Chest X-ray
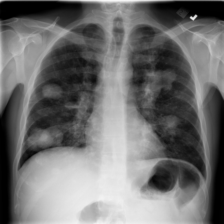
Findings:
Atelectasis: negative
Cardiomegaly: negative
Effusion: negative
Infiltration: negative
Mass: positive
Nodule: negative
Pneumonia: negative
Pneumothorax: negative
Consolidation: negative
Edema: negative
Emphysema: negative
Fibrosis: negative
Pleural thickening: negative
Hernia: negative